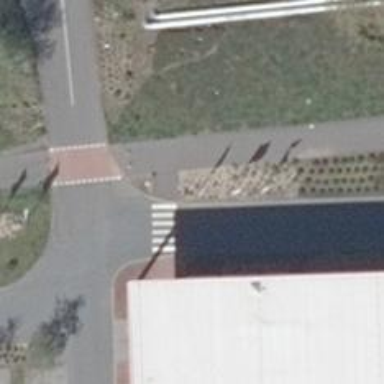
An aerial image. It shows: Flagpole which is man-made.